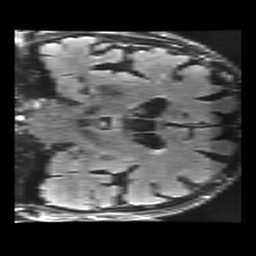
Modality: FLAIR
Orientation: coronal
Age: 79
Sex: male
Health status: healthy
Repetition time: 12 s
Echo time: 0.09782 s